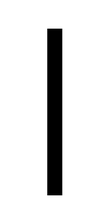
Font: Inter_Light